Question: How can i use the resize of an CKEDITOR 4.0.
I need to set some properties while editor resizing.
In CKEDITOR 4.0 API event is there.but i don't know how to use it.

Can anyone tell me how to use it..
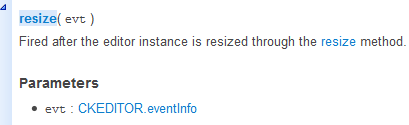
Answer: Solution:
'''
//After the editor instance created add the resize event
CKEDITOR.on('instanceCreated', function(ev) {
ev.editor.on('resize',function(reEvent){
alert( 'The editor resized' );
});
});
'''